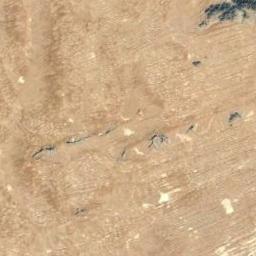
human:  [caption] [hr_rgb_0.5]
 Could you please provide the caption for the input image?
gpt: The yellow desert is next to the green land .

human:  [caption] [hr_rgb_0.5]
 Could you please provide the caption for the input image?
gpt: The desert has yellow sand, Some sand ripples and small hills .

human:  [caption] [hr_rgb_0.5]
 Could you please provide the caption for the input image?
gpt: This is a yellow desert with several strips of gray-black rock .

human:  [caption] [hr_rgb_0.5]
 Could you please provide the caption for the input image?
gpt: There is a small patch of vegetation on the edge of the desert .

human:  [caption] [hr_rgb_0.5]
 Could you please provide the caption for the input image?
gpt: A yellow desert covered with bare land and some rocks .